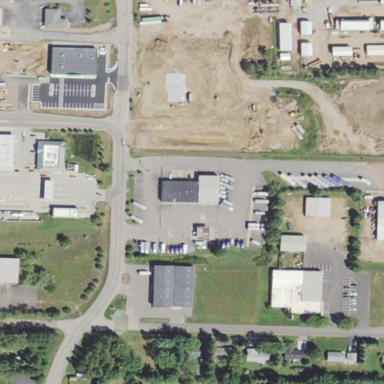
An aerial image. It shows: Industrial area.